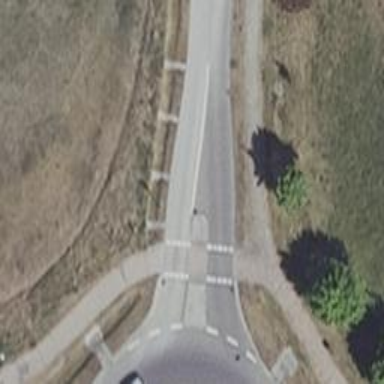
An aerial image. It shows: Residential road with asphalt surface and lane markings.